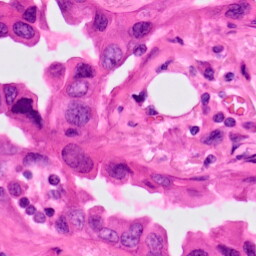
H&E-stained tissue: Lung